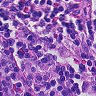
Metastatic tissue present: no